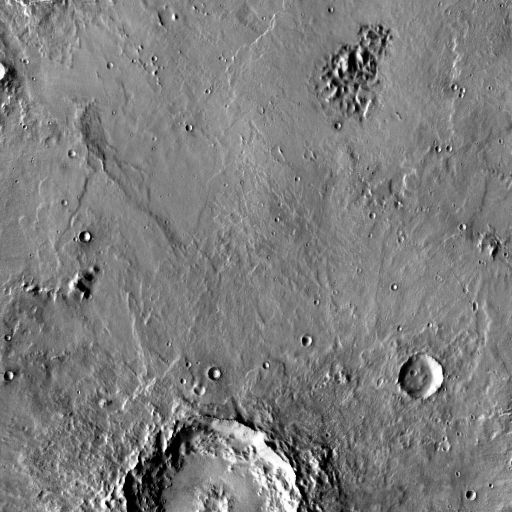
Crater classes present: Background, Other, Layered, Secondary